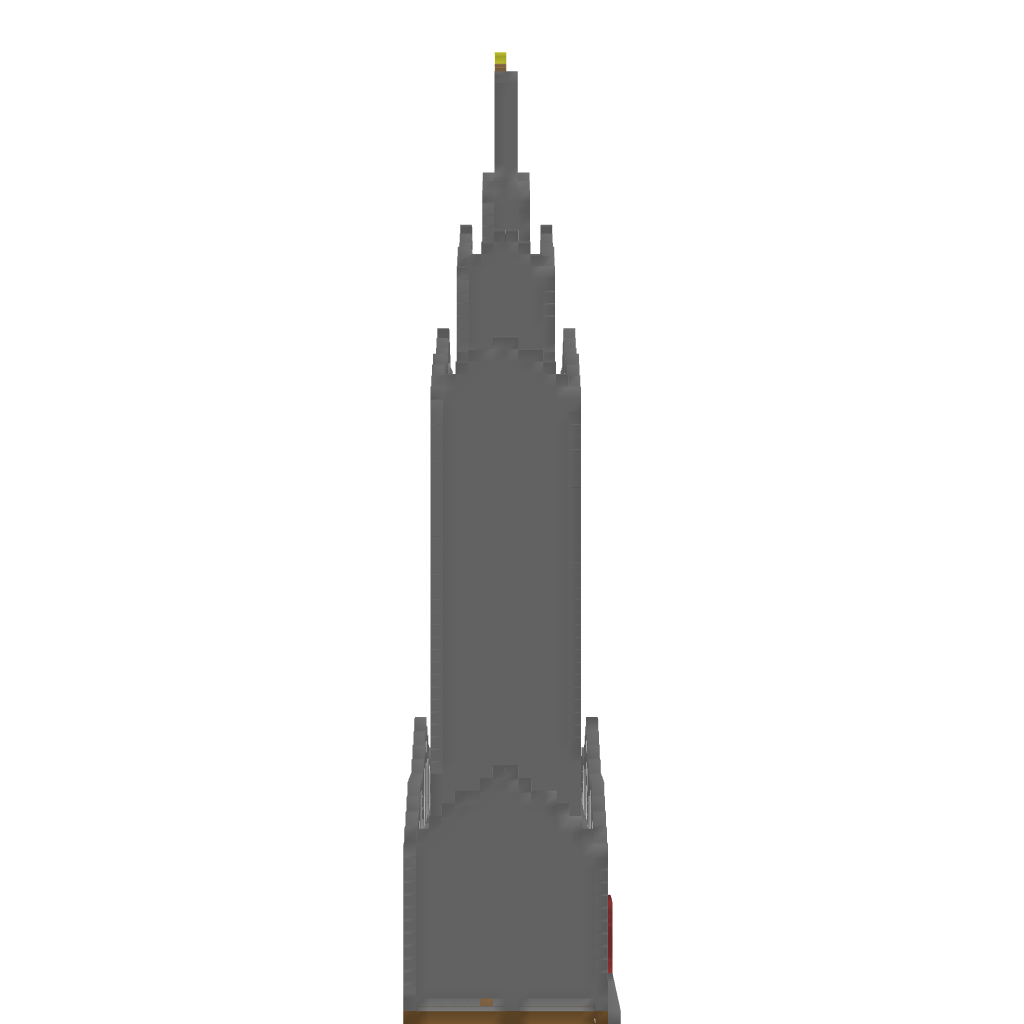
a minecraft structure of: Empire State Building *Medium* high quality